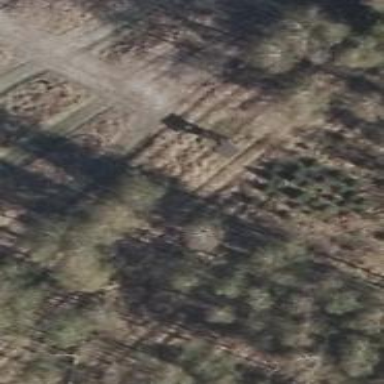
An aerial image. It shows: Hunting stand.